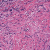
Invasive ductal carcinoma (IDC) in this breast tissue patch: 1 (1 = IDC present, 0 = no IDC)